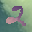
Label: 2